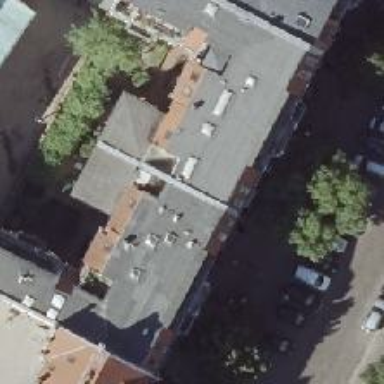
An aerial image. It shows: Hardware shop.